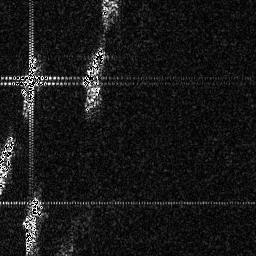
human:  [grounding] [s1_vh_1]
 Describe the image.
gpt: In the satellite image, there is  <ref>1 medium ship </ref> <box>[[0, 51, 5, 71, 0]]</box> located at left,  <ref>1 medium ship </ref> <box>[[8, 75, 16, 89, 0]]</box> located at bottom left,  <ref>1 medium ship </ref> <box>[[8, 20, 15, 38, 0]]</box> located at top left,  <ref>1 medium ship </ref> <box>[[30, 17, 41, 34, 0]]</box> located at top.